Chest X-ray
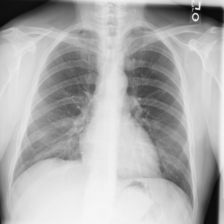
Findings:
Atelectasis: negative
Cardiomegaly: negative
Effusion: negative
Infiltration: negative
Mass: negative
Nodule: negative
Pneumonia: negative
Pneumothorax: negative
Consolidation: negative
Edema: negative
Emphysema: negative
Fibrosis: negative
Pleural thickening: negative
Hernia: negative